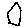
Label: hexagon